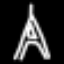
Label: The Eiffel Tower